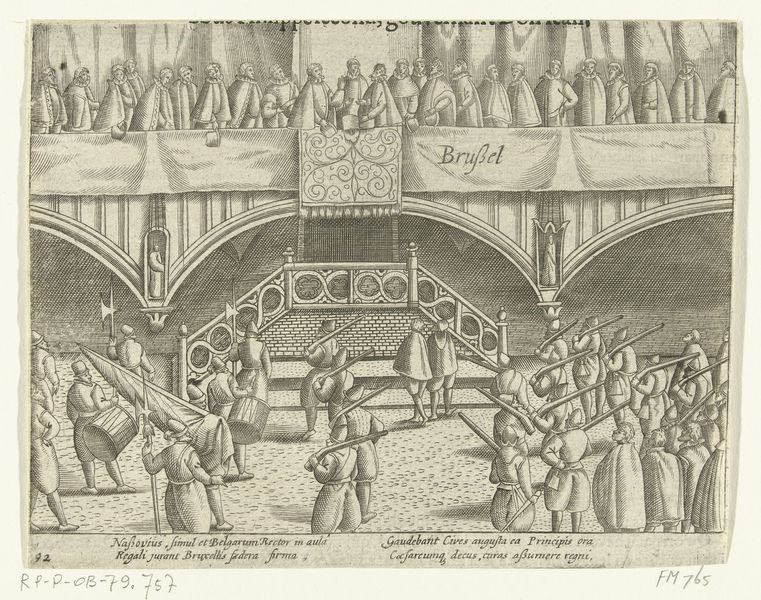
Titel: Matthias legt te Brussel de eed als landvoogd af
Standort: Amsterdam
Institution: Rijksmuseum
Schlagwörter: mann, menschen, stadt, männer, säulen, tür, haus, teppich, balkon, schrift, bogen, fassade, pflaster, fahne, platz, empore, treppe, lanze, papst, soldaten, geländer, druck, stich, text, rathaus, trommel, fürst, heer, gewehr, hellebarde, hellebarden, parade, gewehre, kupferstich, latein, flinten, brüssel, feuerwaffen, brußel